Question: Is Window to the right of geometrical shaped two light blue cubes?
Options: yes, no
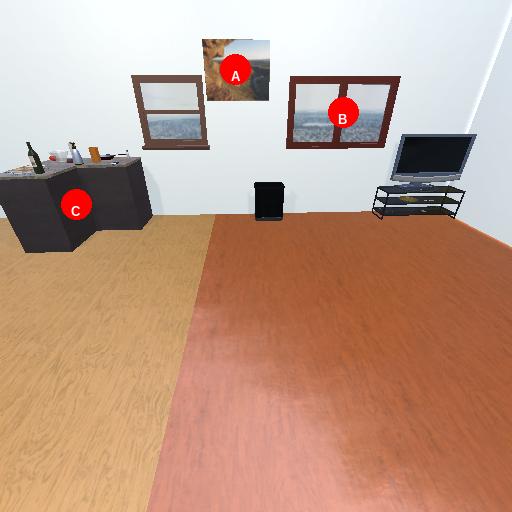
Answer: yes